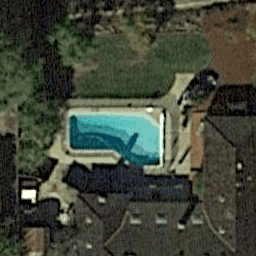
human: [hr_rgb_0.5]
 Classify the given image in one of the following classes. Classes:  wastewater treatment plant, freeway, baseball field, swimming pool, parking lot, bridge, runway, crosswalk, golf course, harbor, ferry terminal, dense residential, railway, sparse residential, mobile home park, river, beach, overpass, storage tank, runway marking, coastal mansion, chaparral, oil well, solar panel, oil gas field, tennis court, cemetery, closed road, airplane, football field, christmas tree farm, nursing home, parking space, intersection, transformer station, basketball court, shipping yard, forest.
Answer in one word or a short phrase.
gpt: swimming pool